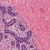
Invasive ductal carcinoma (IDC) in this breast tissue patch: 0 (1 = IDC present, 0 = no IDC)